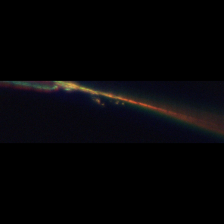
Taxon: Psuedo-nitzschia
Group: Diatoms